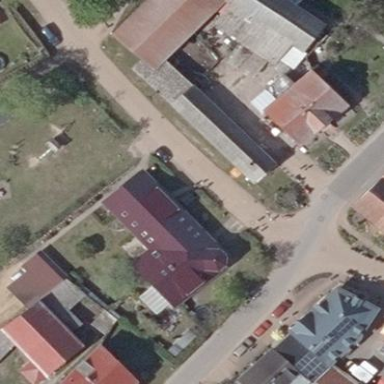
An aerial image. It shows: Apartment building.